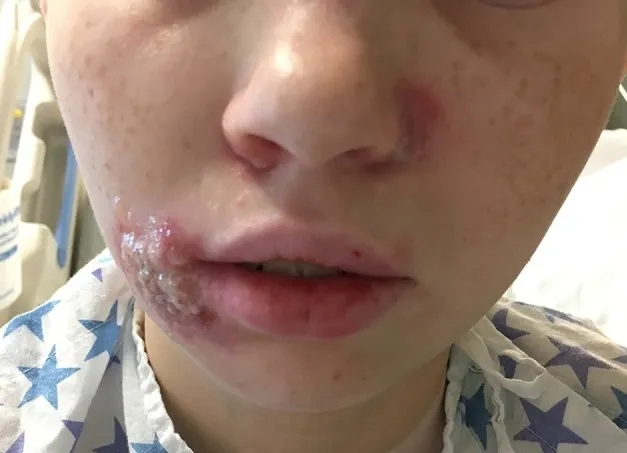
Herpes vegetans facial lesions after 10 days of intravenous foscarnet treatment.
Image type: medical_photograph (skin_photograph)